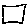
Label: square